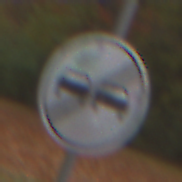
Verkehrszeichen: EndeUeberholverbot
Umgebung: Outdoor, Nature
Tageszeit: Midday
Wetter: Overcast
Licht: Natural
Jahreszeit: Autumn
Kontrast: LowContrast